Question: I have a classic 'ImageView' that is resized to fit its parent with 'match_parent' on both axes and 'scaleType' is 'fitCenter'.

The coordinates I get out of an 'onTouch' event, however, are relative to the bounds of the 'ImageView'. How can I convert them to be relative to the bounds of the image itself?
I ended up doing this manually. This is in Scala, but probably easy to translate into Java :
'''
// Long press on the screen adds a new interaction at that position
screenView onTouch {
(v: View, ev: MotionEvent) => {
// Create the image transformation matrix
val m = screenView.getImageMatrix
val d = screenView.getDrawable
val drawableRect = new RectF(0, 0, d.getIntrinsicWidth, d.getIntrinsicHeight)
val viewRect = new RectF(0, 0, screenView.getWidth, screenView.getHeight)
m.setRectToRect(drawableRect, viewRect, Matrix.ScaleToFit.CENTER)
m.invert(m)
// Convert the points inside the image
val points = Array(ev.getX, ev.getY)
m mapPoints points
// Compute normalized coordinates
current_x = points(0) / d.getIntrinsicWidth
current_y = points(1) / d.getIntrinsicHeight
// Only continue if we touched inside the image
!(current_x >= 0 && current_x <= 1 &&
current_y >= 0 && current_y <= 1)
}
}
'''
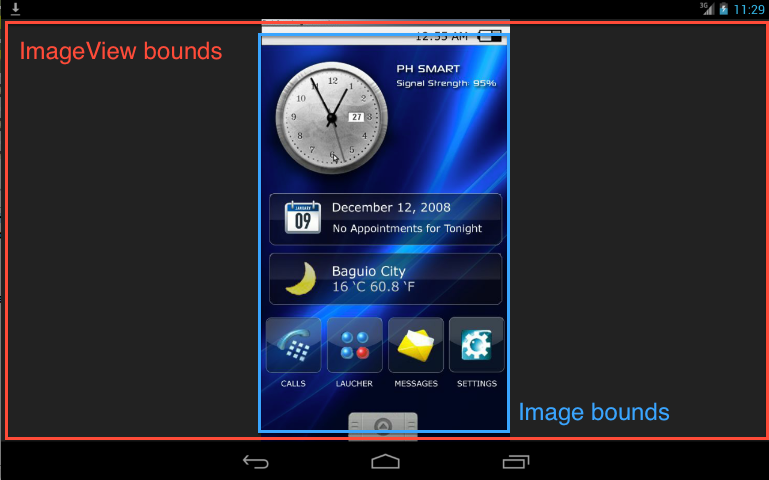
Answer: You can calculate it mathematically.
Compute the ratio between height & width of the image, then calculate the actual width of the image as displayed.
Subtract the image's actual width from the imageview's width, and divide by two.
This will give you the width of the grey area left of the image. Simply subtract this number from the X coordinates you got, and you will get the relative X position from the actual image.